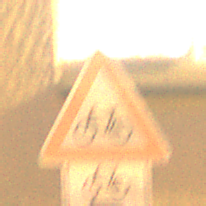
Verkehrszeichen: RadverkehrRechts
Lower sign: RichtungsangabeDurchPfeile9
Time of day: Night
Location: Outdoor (Urban)
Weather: Clear
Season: NotSpecified
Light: Artificial